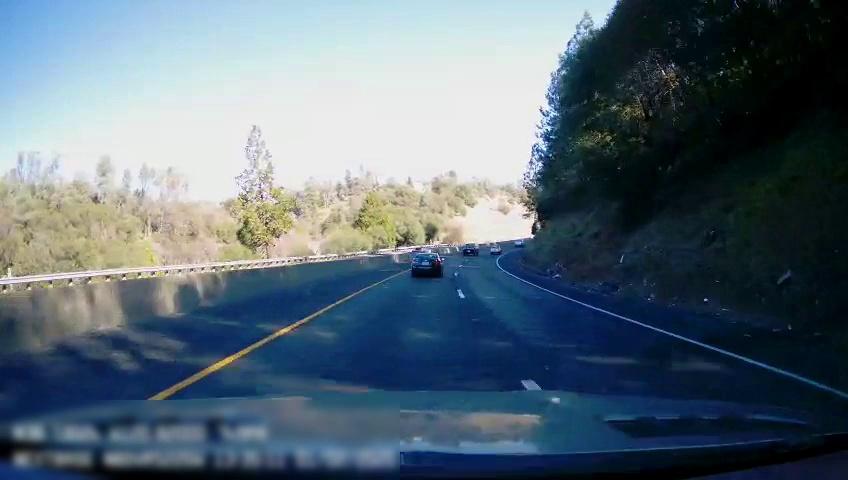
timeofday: Day
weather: Sunny
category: Drivable Space
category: Vehicles | Car
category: Vehicles | Truck
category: Vehicles | Car
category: Vehicles | Truck
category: Vehicles | SUV
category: Lanes | Current Lane
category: Lanes | Current Lane
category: Lanes | Alternate Lane